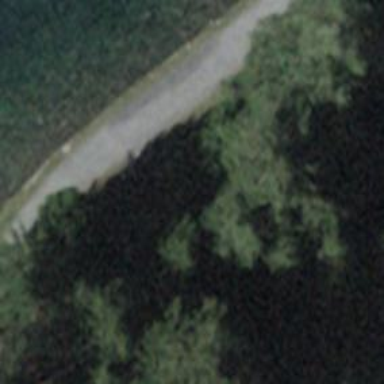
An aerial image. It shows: Bench.